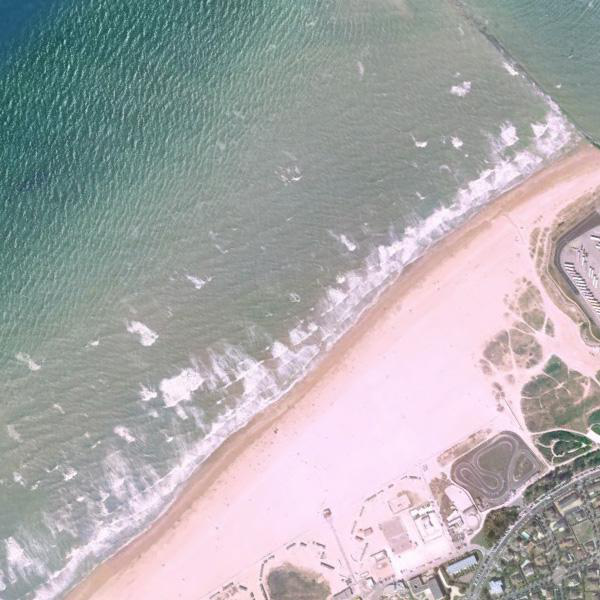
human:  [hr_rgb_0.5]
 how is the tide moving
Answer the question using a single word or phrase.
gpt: falling